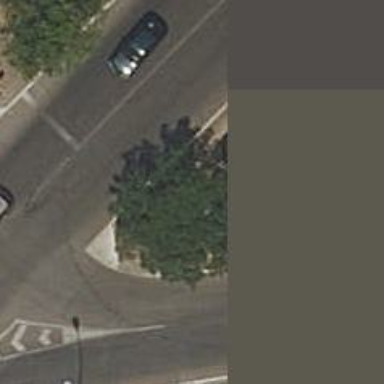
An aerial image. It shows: Kerb barrier surrounding grassy area.